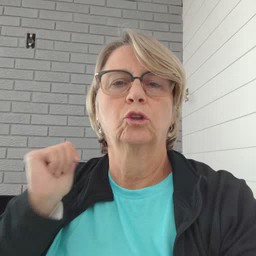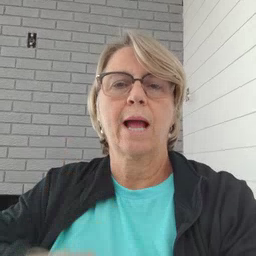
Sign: jacket